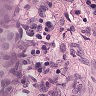
Metastatic tissue present: yes